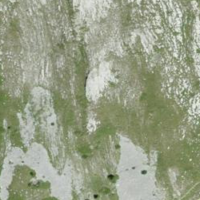
EUNIS habitat code: 26
Species observed at this site:
Stachys recta